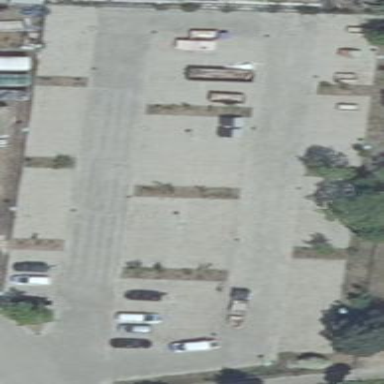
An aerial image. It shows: Parking area.